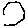
Label: hexagon